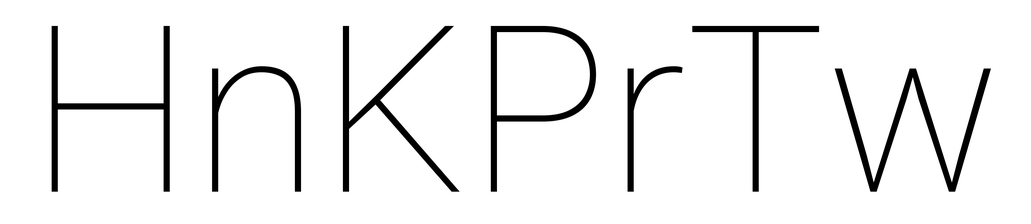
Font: Roboto_Thin